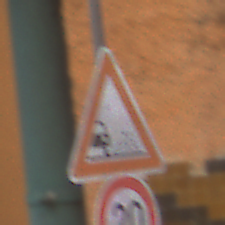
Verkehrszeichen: SplittSchotter
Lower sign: Geschwindigkeit20
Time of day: Midday
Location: Outdoor (Urban)
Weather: Overcast
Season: NotSpecified
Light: Natural